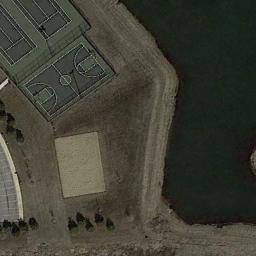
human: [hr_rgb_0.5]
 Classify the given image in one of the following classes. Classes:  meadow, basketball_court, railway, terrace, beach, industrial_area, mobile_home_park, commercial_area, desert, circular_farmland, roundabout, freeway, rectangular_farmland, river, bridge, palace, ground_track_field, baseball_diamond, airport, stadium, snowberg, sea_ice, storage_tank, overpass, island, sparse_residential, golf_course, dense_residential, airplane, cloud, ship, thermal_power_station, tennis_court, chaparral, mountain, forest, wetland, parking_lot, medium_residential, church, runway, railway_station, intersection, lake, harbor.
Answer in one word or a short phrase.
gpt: basketball_court